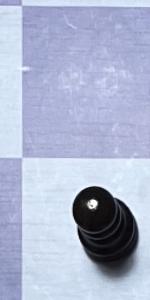
Label: Pawn_Black